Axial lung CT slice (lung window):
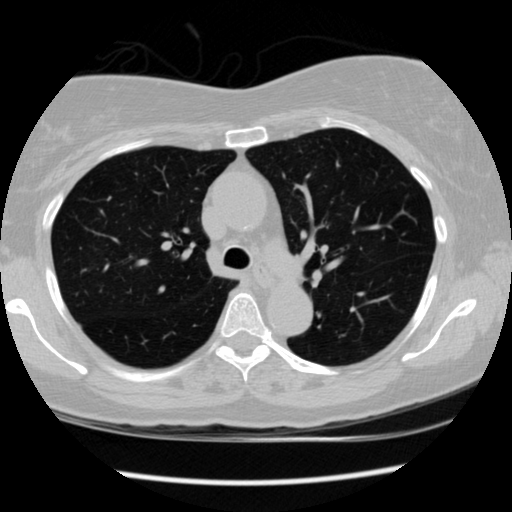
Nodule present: no